Question: ## this is the extjs 4 pass the parameter groupid
'''
var store = Ext.create('Ext.data.TreeStore', {
proxy: {
type: 'ajax',
autoLoad: true,
url: 'tree1.php',
extraParams :{groupid:'2'},
// Here Magic comes
},
actionMethods: 'GET',
sorters: [{
property: 'leaf',
direction: 'ASC'
}, {
property: 'text',
direction: 'ASC'
}]
});
'''
## tree1.php
'''
<?php
mysql_connect("localhost", "root", "") or die("Could not connect");
mysql_select_db("db_gps") or die("Could not select database");
$parent_id = $_GET['node'];
$group_id = $_GET['groupid'];
if ($parent_id > 0){
}else{
$parent_id = "0";
}
// 1) Remove false as checked
if ($group_id > 0){
$query = "SELECT * FROM (SELECT GroupID as id,GroupName as text,0 as parent_id FROM tbl_group UNION SELECT DeviceID as id,VehicleNo as text,GroupID as parent_id FROM Tbl_device) as u WHERE parent_id = '".$parent_id."' AND id= '".$group_id."' ORDER BY u.text ASC";
}else{
$query = "SELECT * FROM (SELECT GroupID as id,GroupName as text,0 as parent_id FROM tbl_group UNION SELECT DeviceID as id,VehicleNo as text,GroupID as parent_id FROM Tbl_device) as u WHERE parent_id = '".$parent_id."' ORDER BY u.text ASC";
}
$rs = mysql_query($query);
$arr = array();
while($obj = mysql_fetch_object($rs)) {
$qq = mysql_query("SELECT * FROM tbl_device WHERE GroupID='". $obj->id ."'");
if (mysql_num_rows($qq) > 0) {
// if have a child
//echo "have child";
$obj->leaf = "false";
//$obj->cls = 'folder';
} else {
// if have no child
$obj->leaf = "true";
//$obj->cls = 'file';
}
// 2) If no leaf then destroy the attribute
if($obj->leaf != "false"){
// 1) set checked attribute with an boolean value
$obj->checked = false;
}
$arr[] = $obj;
}
//echo $parent_id;
echo json_encode($arr);
?>
'''
## FireBug Screenshot

## Question
when i use FireBug to get the params, don't have any groupid param.why? i totally no idea what wrong is this.
please help thanks you very much !
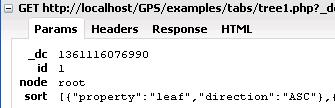
Answer: looks ok, but'extraParams :{'groupid':'2'},'--> string